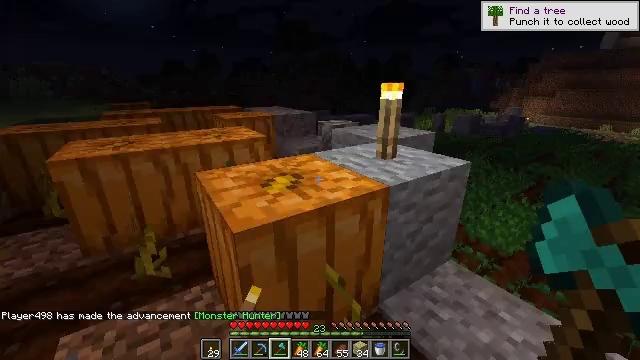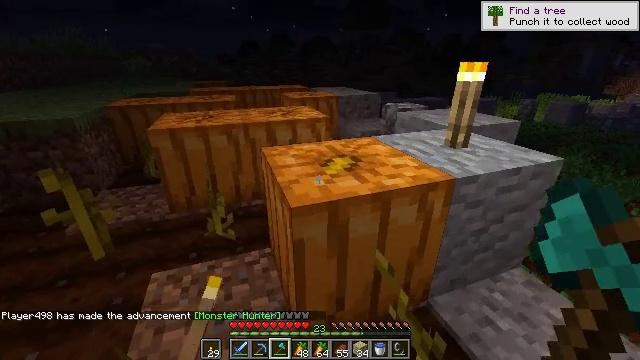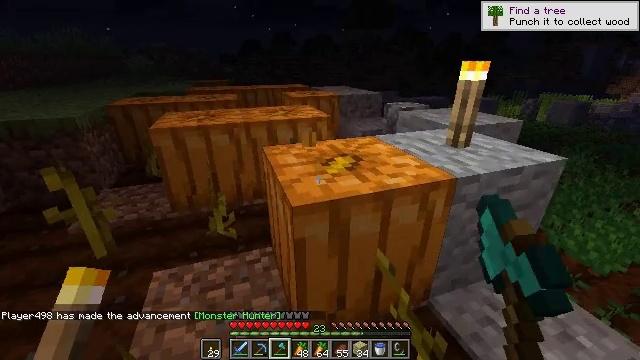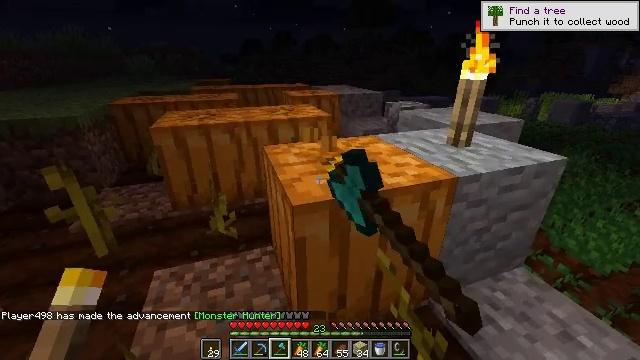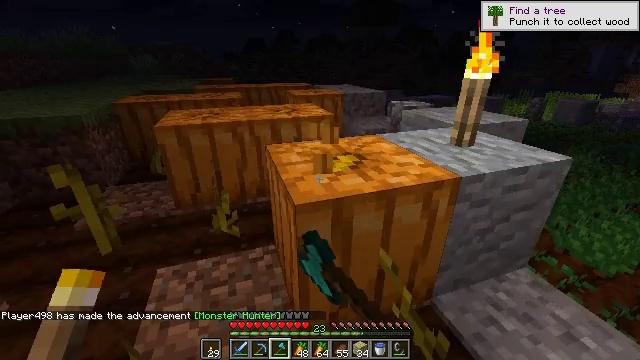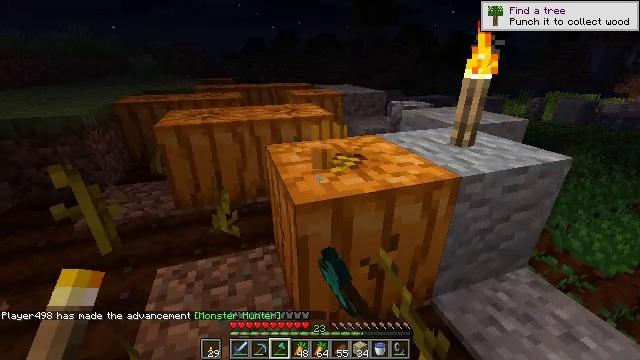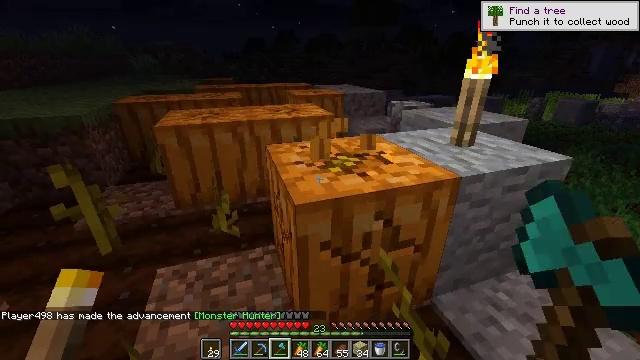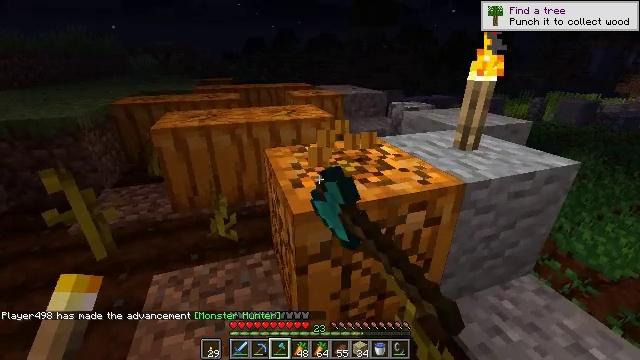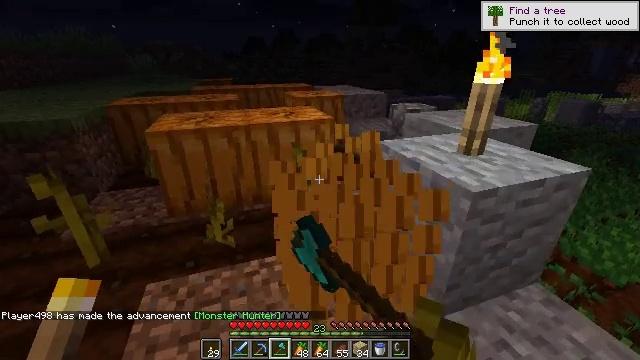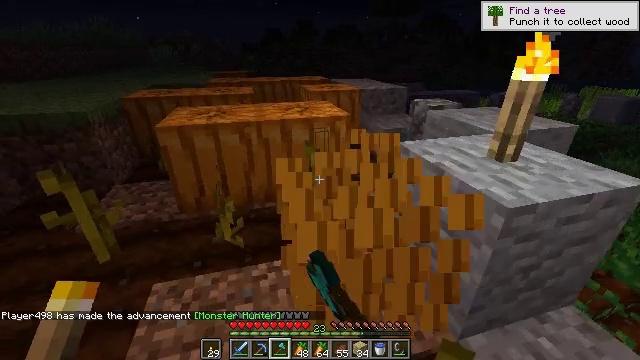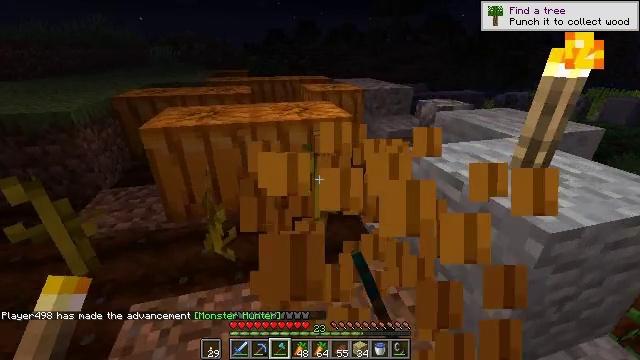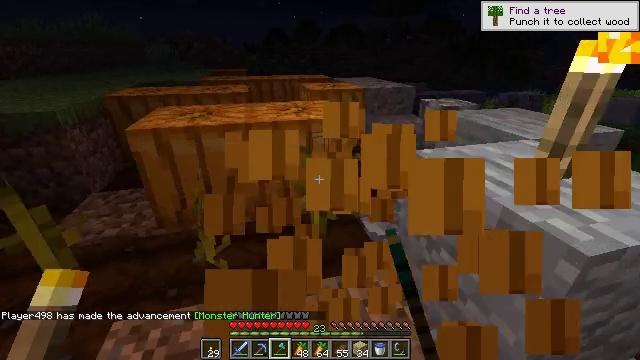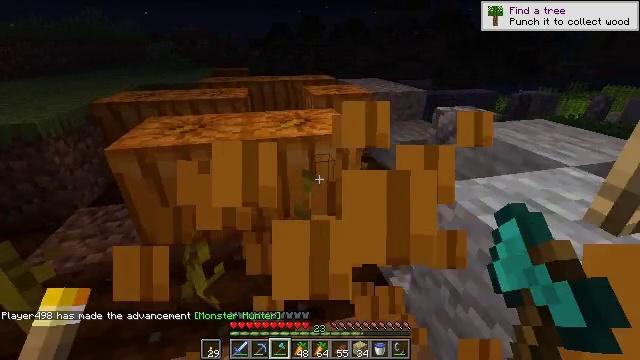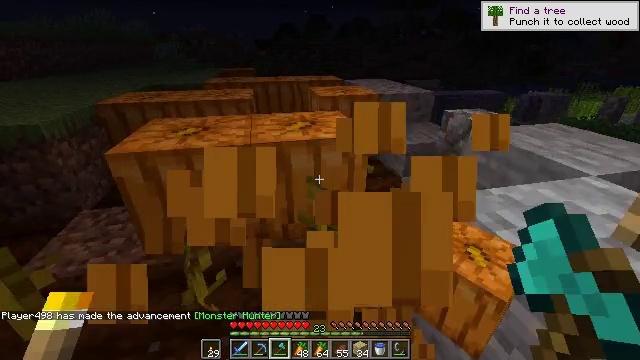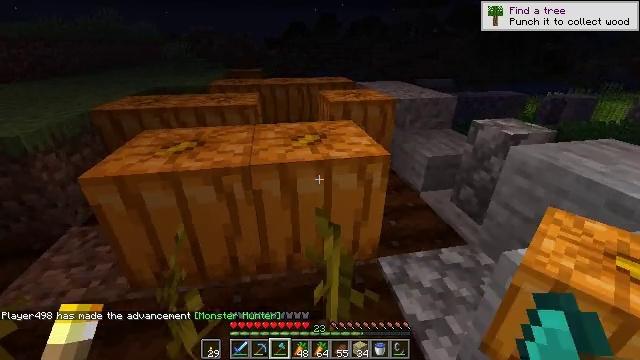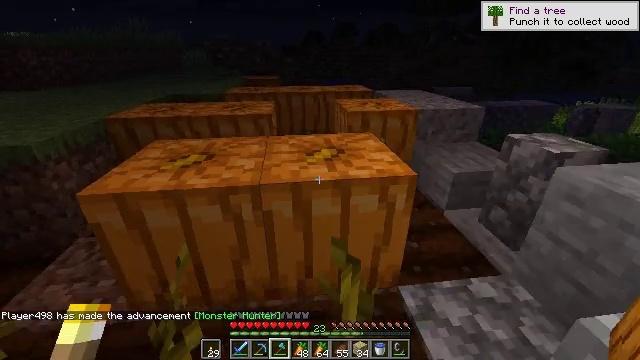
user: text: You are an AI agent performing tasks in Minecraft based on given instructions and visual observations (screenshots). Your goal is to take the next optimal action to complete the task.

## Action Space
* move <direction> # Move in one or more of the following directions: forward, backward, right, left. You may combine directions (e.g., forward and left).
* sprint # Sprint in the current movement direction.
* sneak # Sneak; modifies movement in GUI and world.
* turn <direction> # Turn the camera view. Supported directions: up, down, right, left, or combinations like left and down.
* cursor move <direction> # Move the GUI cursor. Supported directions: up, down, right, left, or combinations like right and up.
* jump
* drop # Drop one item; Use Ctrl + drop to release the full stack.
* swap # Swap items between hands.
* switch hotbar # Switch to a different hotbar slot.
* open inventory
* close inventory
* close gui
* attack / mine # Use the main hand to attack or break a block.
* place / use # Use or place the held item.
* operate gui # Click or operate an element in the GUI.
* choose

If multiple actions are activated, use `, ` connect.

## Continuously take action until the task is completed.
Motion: motion action
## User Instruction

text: Harvest a pumpkin from the field.
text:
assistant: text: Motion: turn left and down
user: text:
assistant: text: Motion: attack / mine
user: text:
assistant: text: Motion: attack / mine
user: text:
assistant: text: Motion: attack / mine
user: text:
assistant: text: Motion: attack / mine
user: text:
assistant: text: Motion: attack / mine
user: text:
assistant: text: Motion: move forward, attack / mine
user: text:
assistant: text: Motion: move forward, attack / mine
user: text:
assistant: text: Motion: move forward, turn left and down
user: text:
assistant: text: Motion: move forward
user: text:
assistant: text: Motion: move forward
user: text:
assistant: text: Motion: move forward
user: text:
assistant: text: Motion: move forward, turn left
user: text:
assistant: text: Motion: move forward, turn left
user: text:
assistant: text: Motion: move forward, turn left and up
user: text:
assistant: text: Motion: move forward, turn left
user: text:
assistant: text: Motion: attack / mine
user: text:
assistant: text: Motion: turn left and down, attack / mine
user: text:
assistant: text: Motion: turn left and down, attack / mine
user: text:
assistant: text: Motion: turn left, attack / mine
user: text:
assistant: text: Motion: turn left, attack / mine
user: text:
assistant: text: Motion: turn left, attack / mine
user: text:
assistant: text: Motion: turn left, attack / mine
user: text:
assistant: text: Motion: turn left, attack / mine
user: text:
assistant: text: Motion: turn left, attack / mine
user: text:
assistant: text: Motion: turn left, attack / mine
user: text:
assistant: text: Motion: turn left, attack / mine
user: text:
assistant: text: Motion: turn left and up, attack / mine
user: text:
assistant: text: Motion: attack / mine
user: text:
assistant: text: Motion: turn left, attack / mine